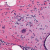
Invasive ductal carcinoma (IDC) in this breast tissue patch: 0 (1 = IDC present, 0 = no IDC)